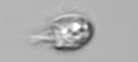
Label: Balanion